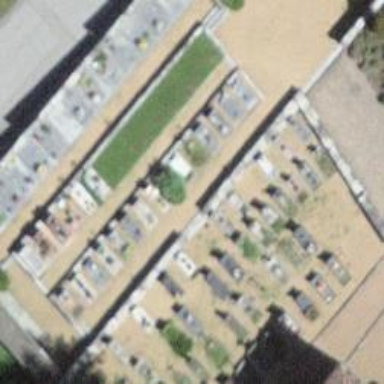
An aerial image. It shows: Cemetery.